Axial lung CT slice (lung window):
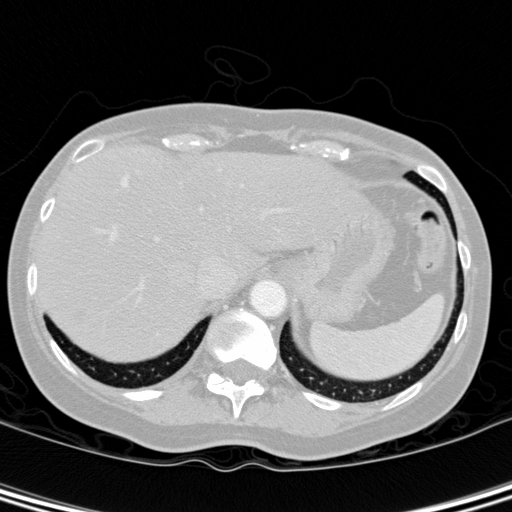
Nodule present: no